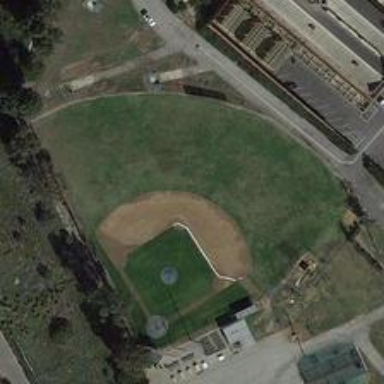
This fan-shaped baseball field is close the residential area nearby .